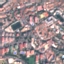
Land use / land cover class: Residential